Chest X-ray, AP view. Patient: 46 years old, sex M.
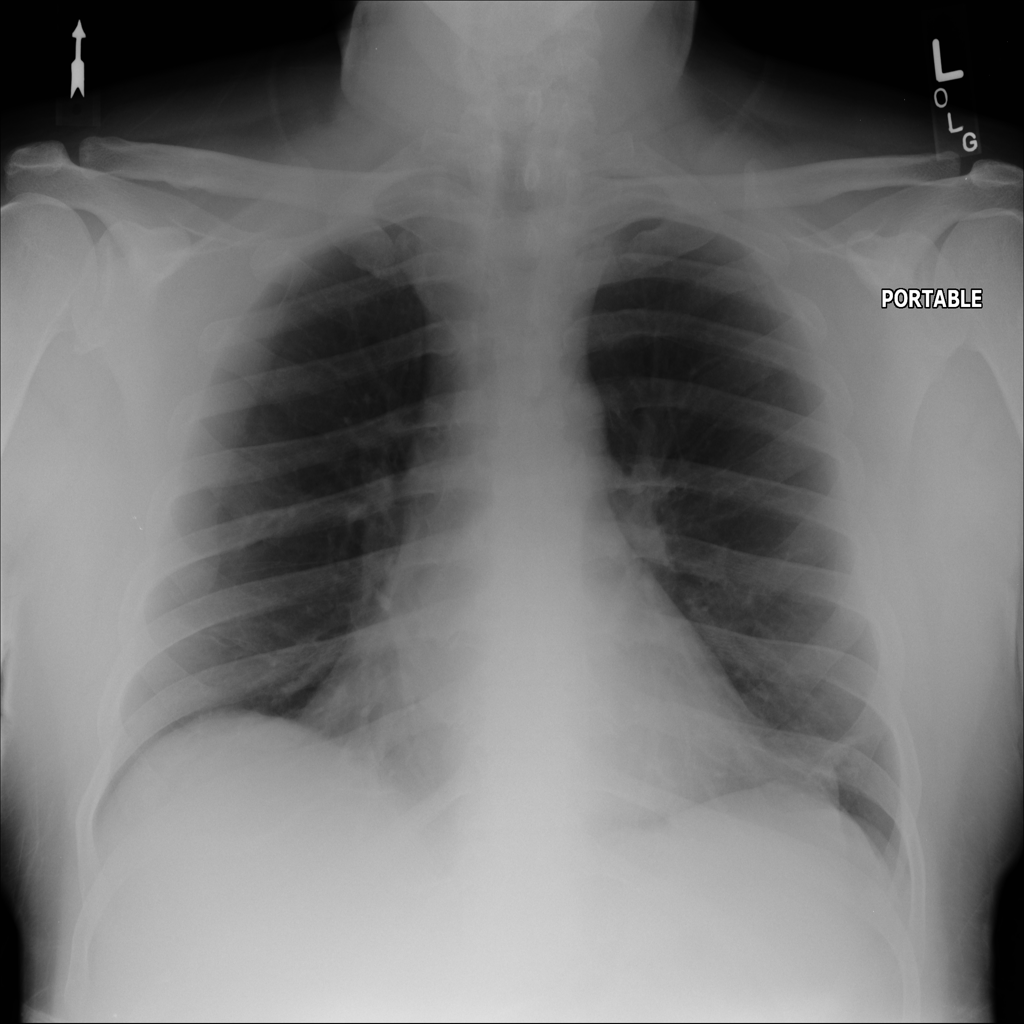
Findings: No Finding